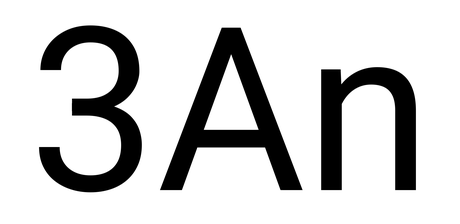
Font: Roboto_Regular